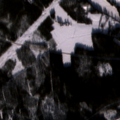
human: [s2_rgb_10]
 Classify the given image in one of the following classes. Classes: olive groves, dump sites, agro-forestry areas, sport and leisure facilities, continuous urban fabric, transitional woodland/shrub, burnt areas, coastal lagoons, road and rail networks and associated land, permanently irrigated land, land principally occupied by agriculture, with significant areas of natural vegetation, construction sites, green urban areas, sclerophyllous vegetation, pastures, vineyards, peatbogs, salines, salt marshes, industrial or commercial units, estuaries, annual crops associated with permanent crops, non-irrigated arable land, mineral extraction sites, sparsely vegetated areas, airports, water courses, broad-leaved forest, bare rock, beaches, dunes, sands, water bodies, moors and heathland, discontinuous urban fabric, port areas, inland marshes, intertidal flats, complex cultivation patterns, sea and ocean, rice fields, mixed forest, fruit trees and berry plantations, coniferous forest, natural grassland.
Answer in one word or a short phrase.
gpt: land principally occupied by agriculture, with significant areas of natural vegetation, coniferous forest, mixed forest, transitional woodland/shrub